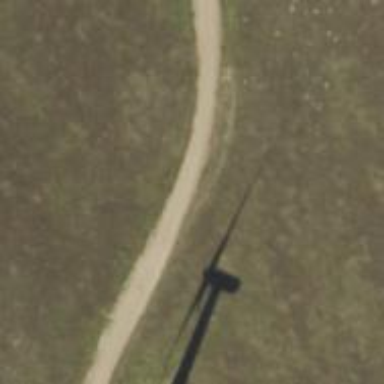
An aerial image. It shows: Road specifically designated for service vehicles within wind farm.